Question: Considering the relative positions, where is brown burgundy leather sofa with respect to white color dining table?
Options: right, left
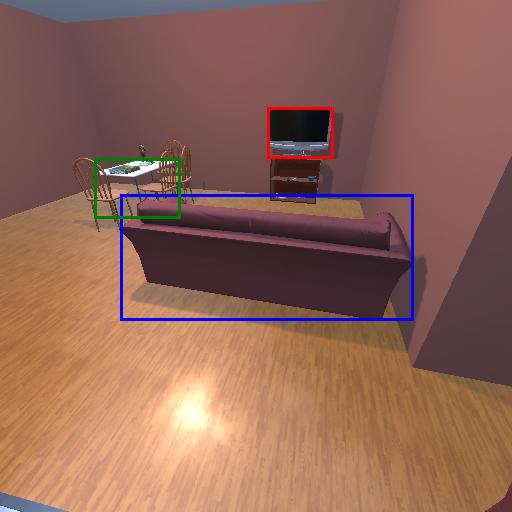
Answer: right